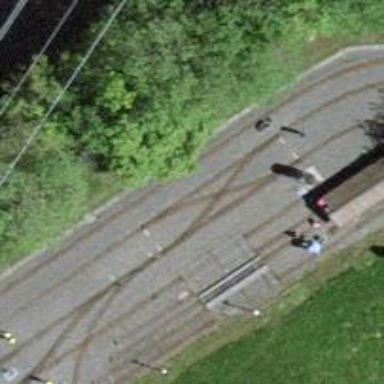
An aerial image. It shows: Miniature railway with single track.